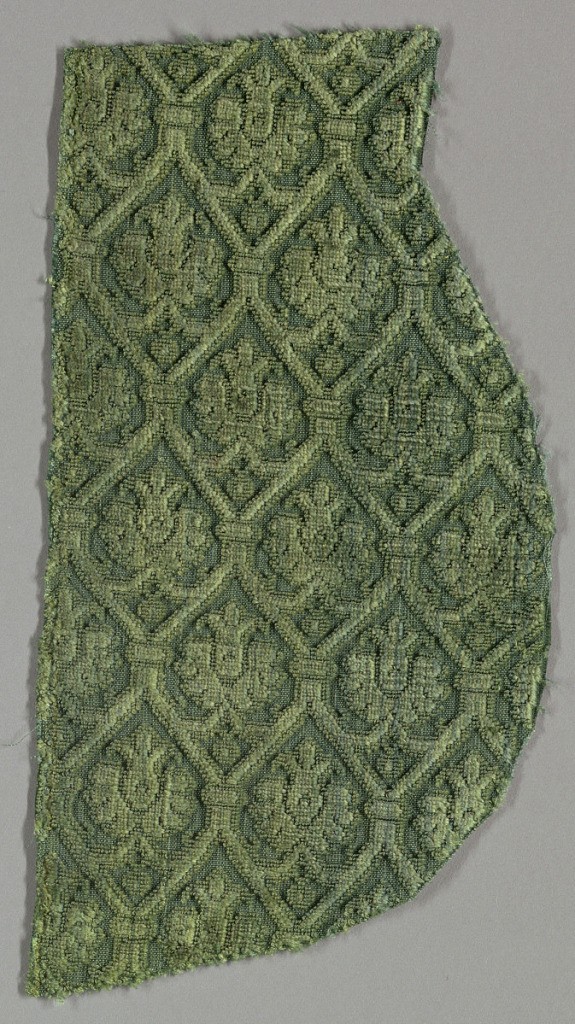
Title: Fragment
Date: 17th century
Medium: silk Technique: cut and uncut, voided supplementary warp pile (velvet) in a plain weave foundation
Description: Fragment has a design of stylized plant forms within a diamond grid. All in green.